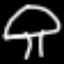
Label: mushroom